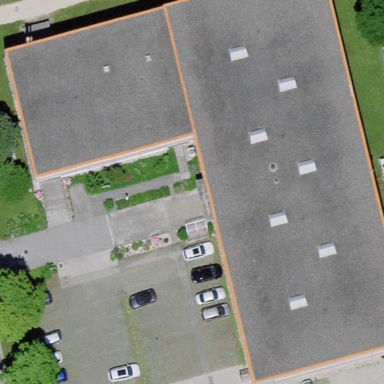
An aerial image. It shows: Commercial building.